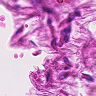
Metastatic tissue present: no